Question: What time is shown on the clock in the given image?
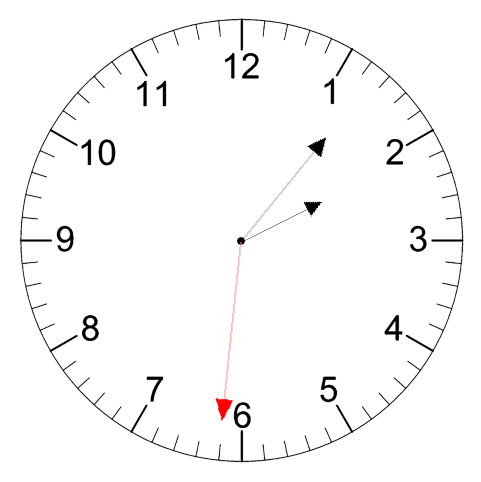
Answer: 02:06:31